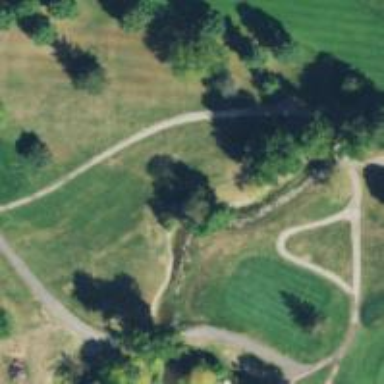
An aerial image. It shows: Golf hole.